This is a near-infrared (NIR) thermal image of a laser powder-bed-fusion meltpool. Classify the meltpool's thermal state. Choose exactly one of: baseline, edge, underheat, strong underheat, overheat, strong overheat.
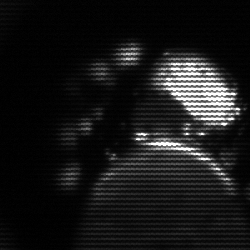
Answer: baseline